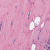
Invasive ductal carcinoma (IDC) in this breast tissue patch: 0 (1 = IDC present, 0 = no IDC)